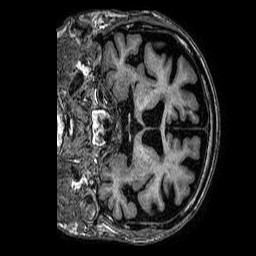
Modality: T1w
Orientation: coronal
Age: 88
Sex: male
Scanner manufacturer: philips
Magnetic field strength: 1.5 T
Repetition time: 0.00701 s
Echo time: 0.003174 s